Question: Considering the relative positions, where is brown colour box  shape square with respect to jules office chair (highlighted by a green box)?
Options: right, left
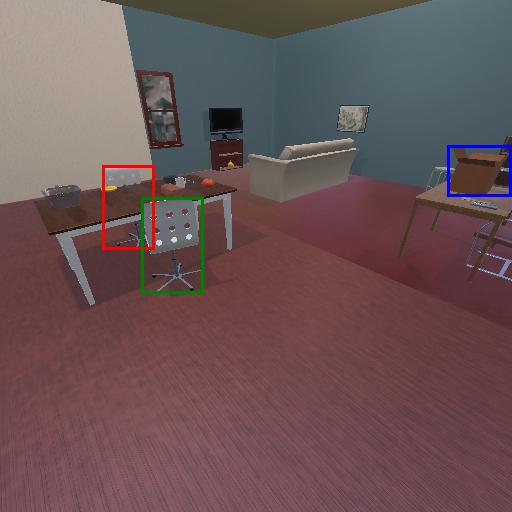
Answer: right